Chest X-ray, PA view. Patient: 53 years old, sex M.
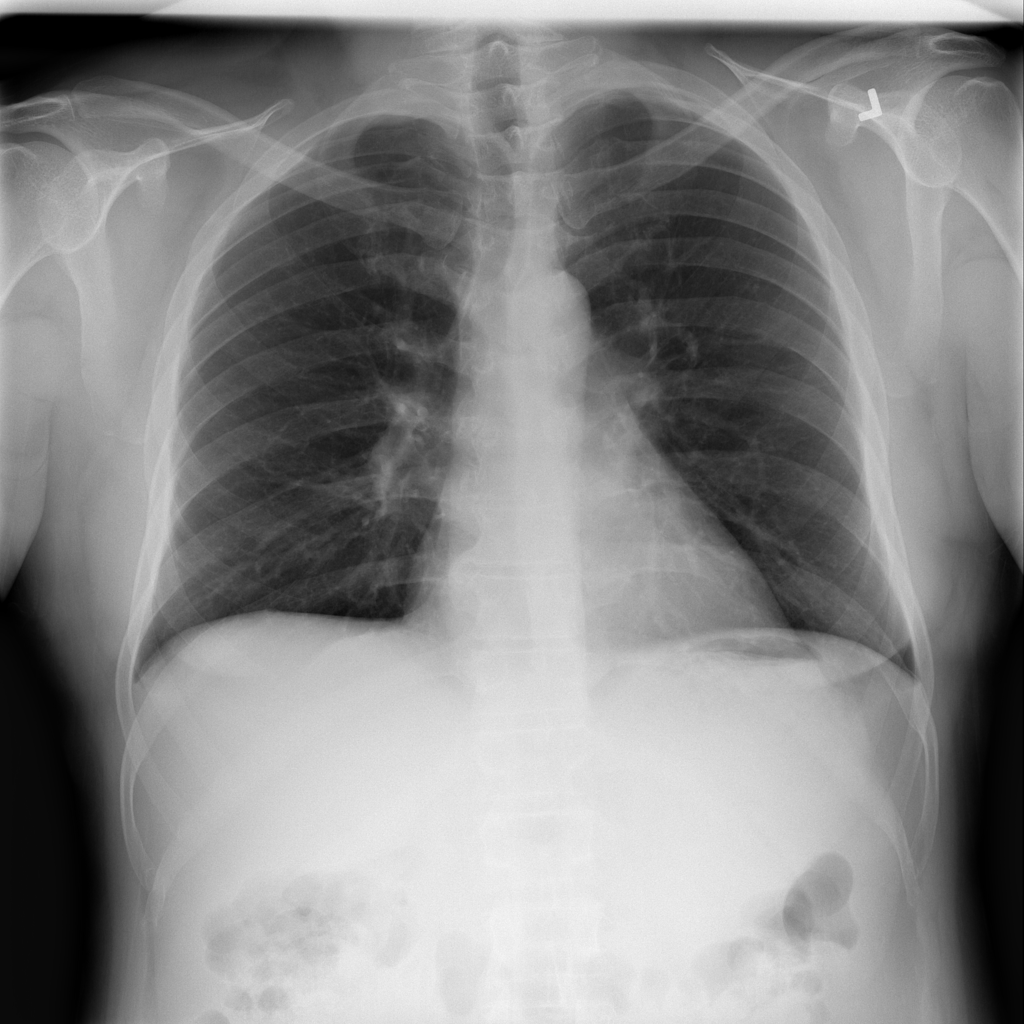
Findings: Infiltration